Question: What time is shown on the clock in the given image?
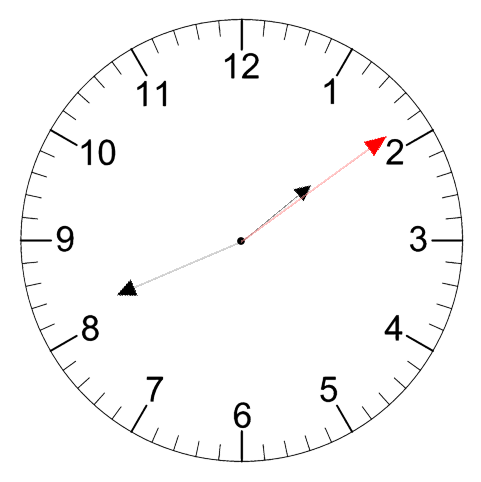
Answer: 01:41:09